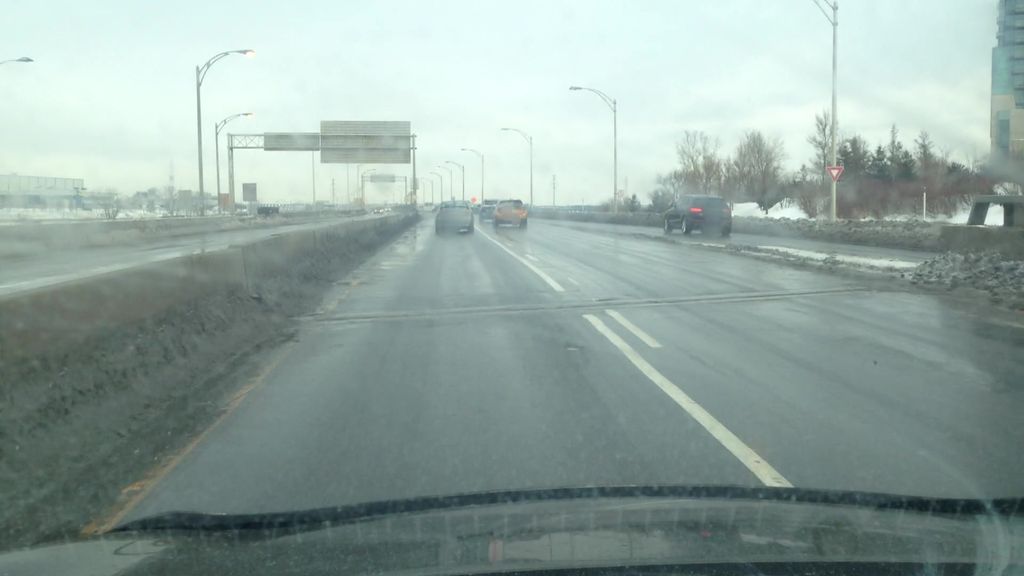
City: montreal